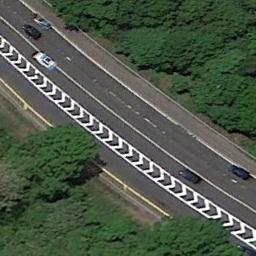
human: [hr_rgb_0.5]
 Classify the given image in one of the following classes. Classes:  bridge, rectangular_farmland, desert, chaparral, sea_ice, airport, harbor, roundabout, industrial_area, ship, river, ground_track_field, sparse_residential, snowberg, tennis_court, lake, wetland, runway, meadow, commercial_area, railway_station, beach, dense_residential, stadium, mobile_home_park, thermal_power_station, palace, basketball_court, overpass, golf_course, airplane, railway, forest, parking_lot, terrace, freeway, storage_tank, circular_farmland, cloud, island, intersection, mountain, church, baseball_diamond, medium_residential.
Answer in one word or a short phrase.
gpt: freeway